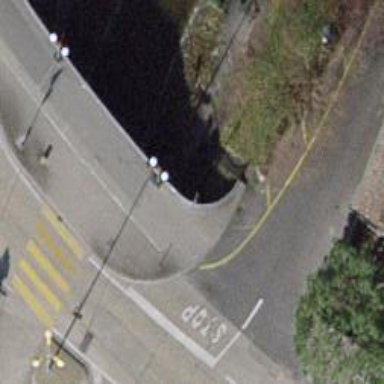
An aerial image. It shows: Kerb barrier.